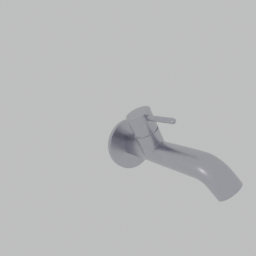
Label: appliances